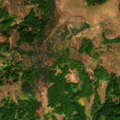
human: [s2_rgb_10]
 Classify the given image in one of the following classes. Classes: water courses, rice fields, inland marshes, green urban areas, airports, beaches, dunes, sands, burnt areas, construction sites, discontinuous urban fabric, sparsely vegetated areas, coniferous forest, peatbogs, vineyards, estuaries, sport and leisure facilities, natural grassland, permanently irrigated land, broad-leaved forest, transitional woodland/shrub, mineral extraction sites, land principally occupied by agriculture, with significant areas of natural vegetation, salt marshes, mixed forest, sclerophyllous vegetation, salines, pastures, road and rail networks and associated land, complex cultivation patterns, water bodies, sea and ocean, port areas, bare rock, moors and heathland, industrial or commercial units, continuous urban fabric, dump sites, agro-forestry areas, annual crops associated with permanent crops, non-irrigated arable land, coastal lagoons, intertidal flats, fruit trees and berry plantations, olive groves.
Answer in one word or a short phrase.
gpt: broad-leaved forest, natural grassland, transitional woodland/shrub